Question: I have following table:

As we can see in the Groups field I have different groups and barcodeItem associated with it according to its EffectFrom date.
I just wanted to group barcode items according to Groups, but for same barcode item it should consider recent/max effectFrom date.
Output i desire:
I made following query:
'''
select * from BarcodeGroupMap bm ,
(
select groups,barcodeitem,bcgmid ,MAX(EffectFrom) as dates,CreatedDate as cdate from BarcodeGroupMap
group by groups ,barcodeitem,bcgmid,CreatedDate having Groups=1
) T
where t.Groups =bm.Groups and t.BarcodeItem = bm.BarcodeItem and T.Groups = 1 and t.dates =bm.EffectFrom Order by t.BarcodeItem , t.Groups
'''
But Not Working. Please help me.
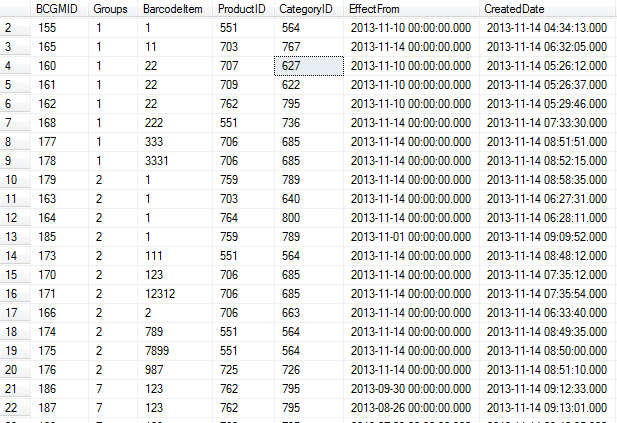
Answer: '''
SELECT *
FROM
(
SELECT m.*, ROW_NUMBER() OVER (PARTITION BY groups, barcodeitem
ORDER BY effectfrom DESC, createddate DESC) rnum
FROM BarcodeGroupMap m
WHERE groups = 1
) t
WHERE rnum = 1
ORDER BY groups, barcode item
'''
Here is <URL> demo